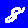
Digit: 8